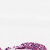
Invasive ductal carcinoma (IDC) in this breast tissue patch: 0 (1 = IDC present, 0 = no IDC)